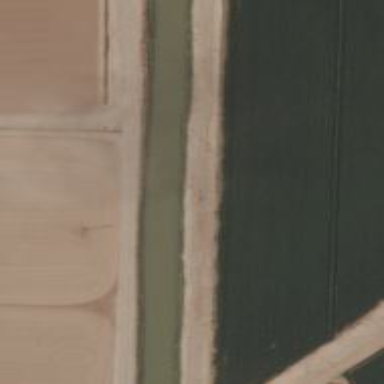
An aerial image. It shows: Irrigation culvert tunnel.